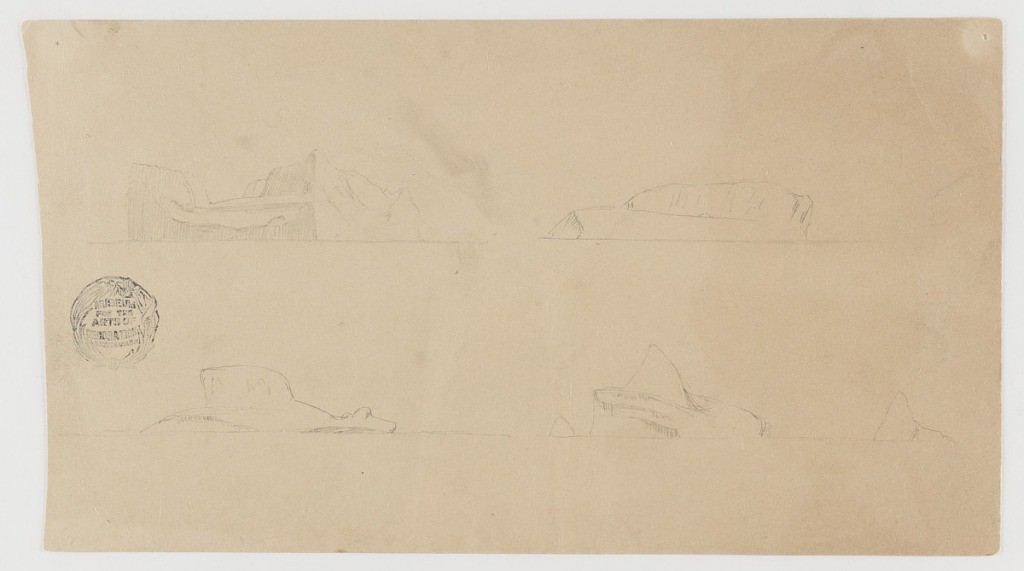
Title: Four Floating Icebergs, Canada
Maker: Frederic Edwin Church, American, 1826–1900
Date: June-July 1859
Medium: Graphite on light brown wove paper
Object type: Drawing
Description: Seascape sketch showing four views of floating icebergs off the coast of Newfoundland and Labrador, Canada. One iceberg is situated in each quadrant of the composition: at upper left, a sprawling iceberg with steep cliffs and a craggy ridge of ice; at upper right: a relatively low iceberg with a long, flat prominence; at lower right, an iceberg and a nearby piece that both resemble shark fins; and at lower left, an iceberg with a flat, cylindrical prominence that makes it resemble a cowboy's hat.